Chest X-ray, AP view. Patient: 73 years old, sex F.
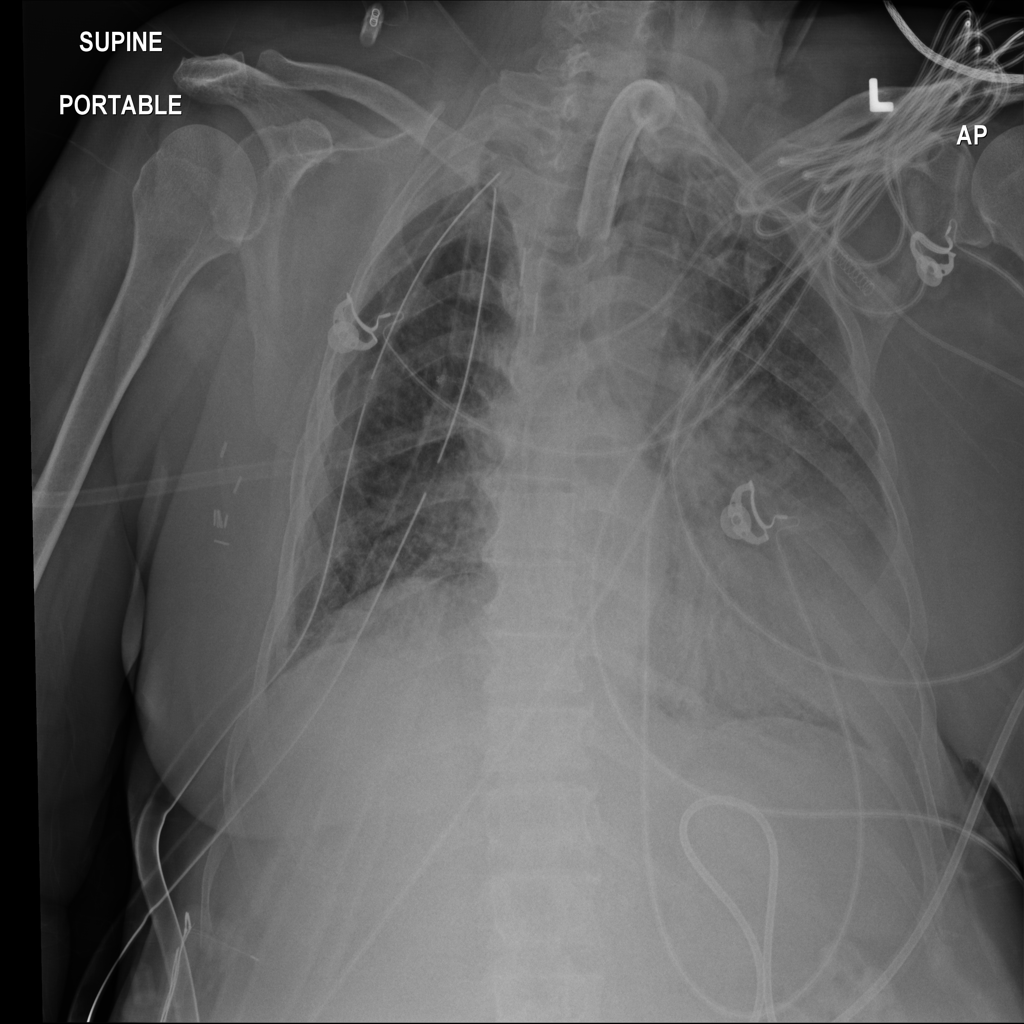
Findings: No Finding